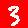
Digit: 3